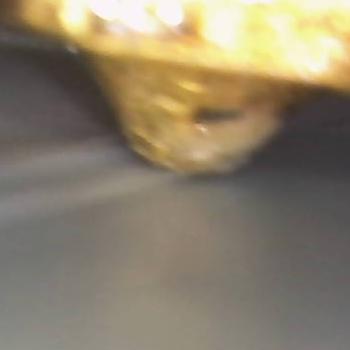
Flow rate: 300%